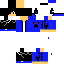
A male skeleton skin with dark skin, wearing red helmet dressed in a blue hoodie and black pants, featuring a fangs.